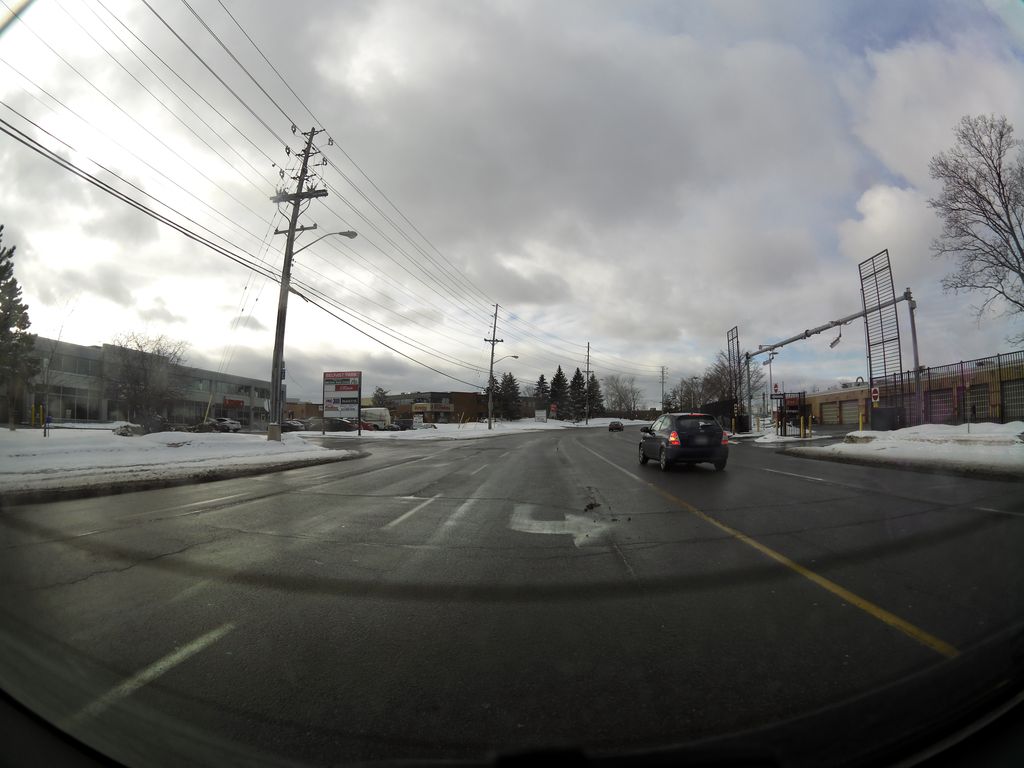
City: ottawa-gatineau